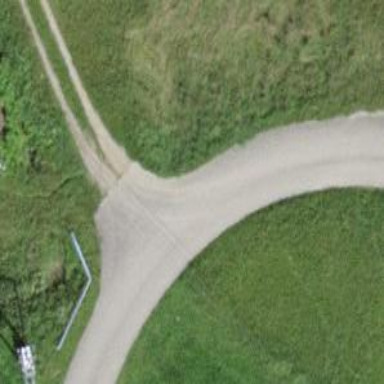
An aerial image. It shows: Unclassified road.